Question: I have got a text file with a number of commands to parse through my system. Each line within the text file is a command.
I would like to read the text file, one line at a time, where each line would be a command for me to act on.
I have reached a state where some lines are read completely by using 'StreamReader.ReadLine()', however some lines are not read completely. Within notepad, there appears to be nothing wrong with the commands, and each one appears in one line like it is supposed to.
However, when opening the file with notepad++, I notice 'LF' symbols within some commands, which instructs the text editor to start a new command, like so:

Those 'LF' are misplaced (i.e. I do not want to start a new line when the 'LF' is part of a command). Is there any way to make the StreamReader interpret the file like Notepad? As there are no line breaks in the middle of commands within Notepad.
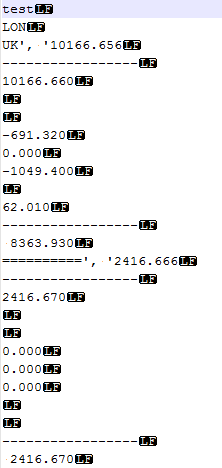
Answer: If all text is one line then you could skip using 'StreamReader'.
Instead you can use
'''
string sLine = File.ReadAllText("test.txt");
sLine = sLine.Replace("
", "");
'''